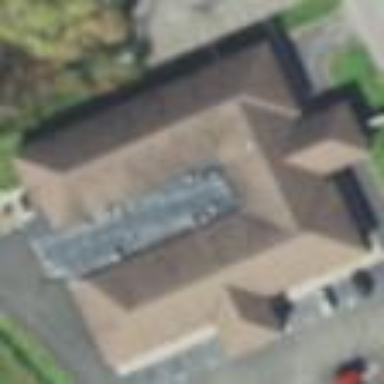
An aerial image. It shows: Clinic building offering healthcare services.